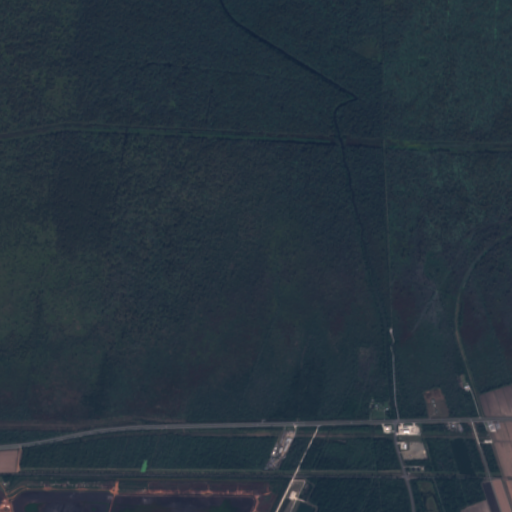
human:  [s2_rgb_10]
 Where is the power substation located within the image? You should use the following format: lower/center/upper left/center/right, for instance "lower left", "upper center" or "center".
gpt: The power substation is located in the lower right of the image.
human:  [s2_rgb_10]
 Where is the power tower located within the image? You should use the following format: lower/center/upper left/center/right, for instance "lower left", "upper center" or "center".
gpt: The power tower is located in the lower of the image.
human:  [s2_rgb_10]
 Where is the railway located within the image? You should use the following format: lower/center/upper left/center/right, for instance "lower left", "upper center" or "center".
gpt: The railway is located in the lower of the image.
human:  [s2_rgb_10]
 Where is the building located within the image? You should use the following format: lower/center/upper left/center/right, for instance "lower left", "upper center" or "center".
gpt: The building is located in the lower right of the image.
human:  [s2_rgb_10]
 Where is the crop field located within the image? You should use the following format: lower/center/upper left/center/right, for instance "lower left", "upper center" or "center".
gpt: There is no crop field in the image.